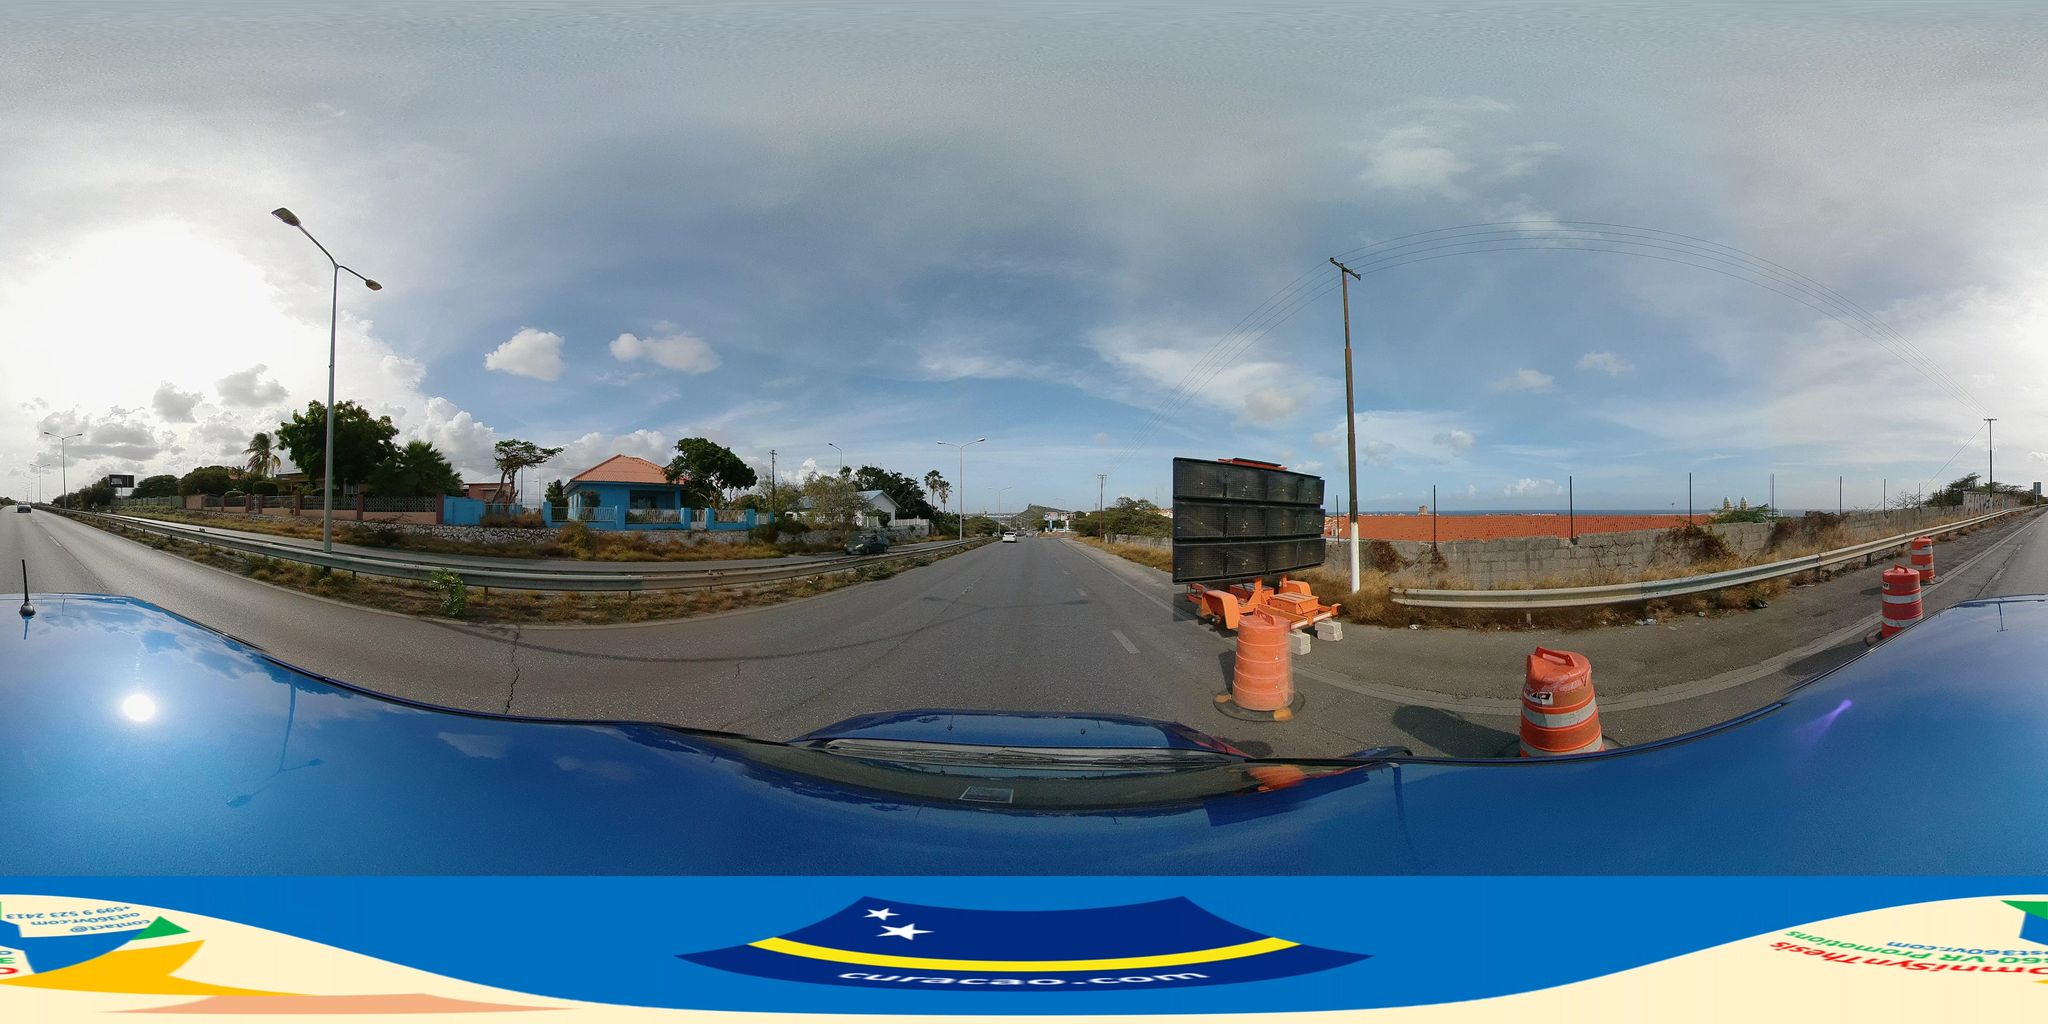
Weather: clear
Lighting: day
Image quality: good
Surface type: cycling surface
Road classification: trunk_link, residential
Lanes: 1
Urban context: suburban or peri-urban
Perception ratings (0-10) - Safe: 1.24, Lively: 1.78, Beautiful: 2.89, Boring: 0.85, Depressing: 4.37, Wealthy: 4.6